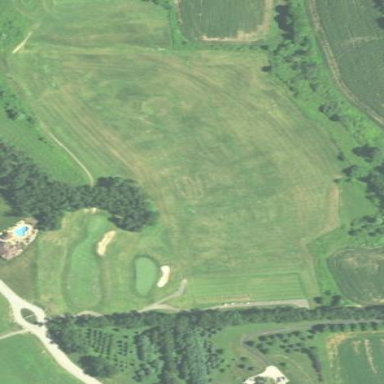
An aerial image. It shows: Driving range for golf practice.